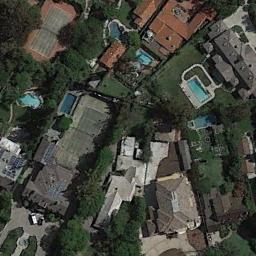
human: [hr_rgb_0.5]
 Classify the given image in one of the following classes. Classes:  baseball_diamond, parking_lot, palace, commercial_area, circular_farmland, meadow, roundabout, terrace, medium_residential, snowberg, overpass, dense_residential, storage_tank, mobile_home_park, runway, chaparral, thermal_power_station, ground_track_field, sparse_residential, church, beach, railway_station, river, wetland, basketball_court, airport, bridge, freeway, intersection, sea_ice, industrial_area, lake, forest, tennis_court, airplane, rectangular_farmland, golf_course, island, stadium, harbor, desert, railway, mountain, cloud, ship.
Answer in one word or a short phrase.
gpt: tennis_court